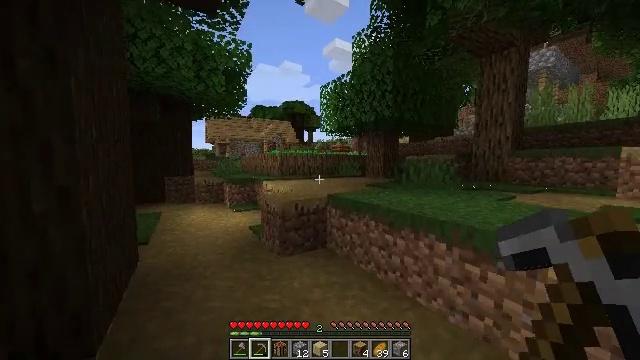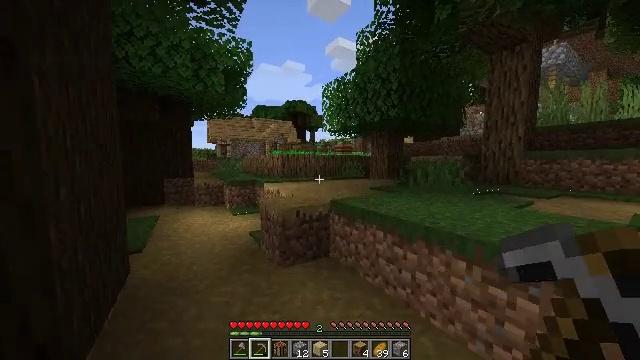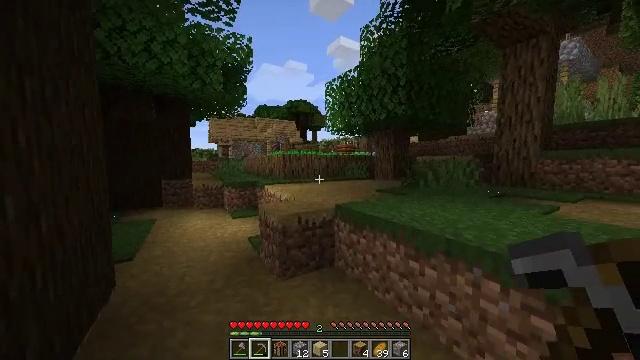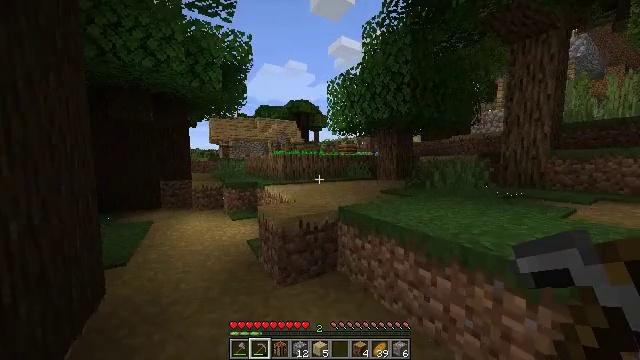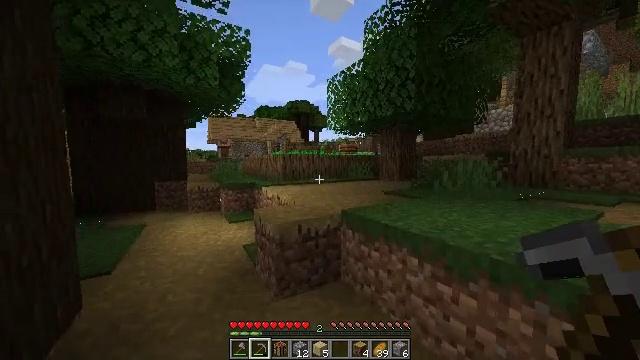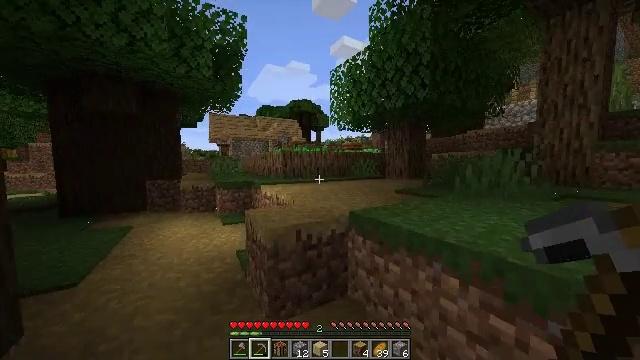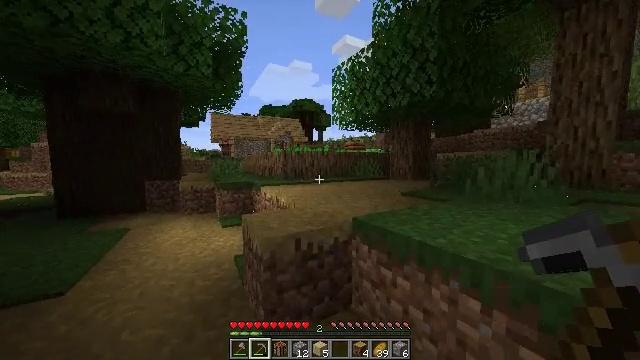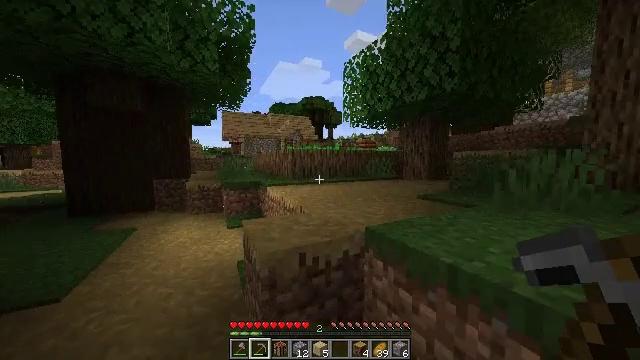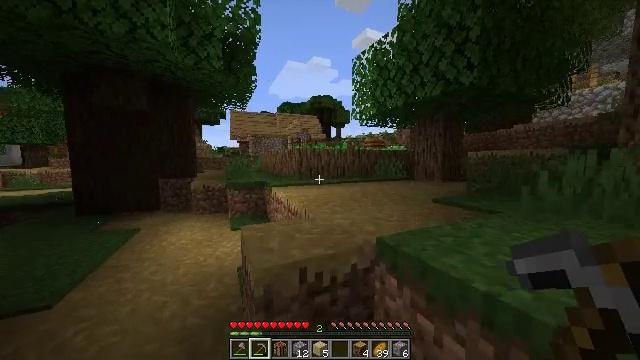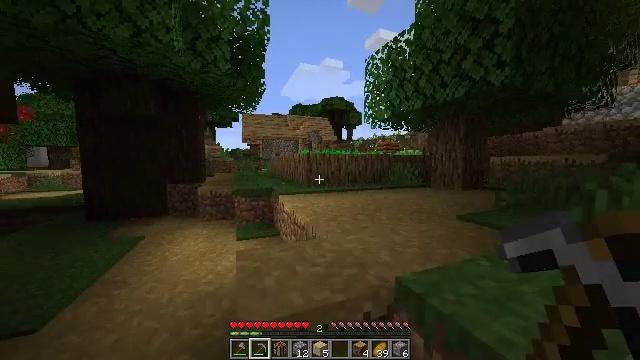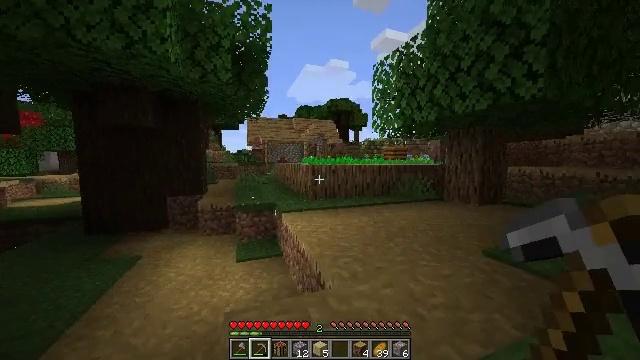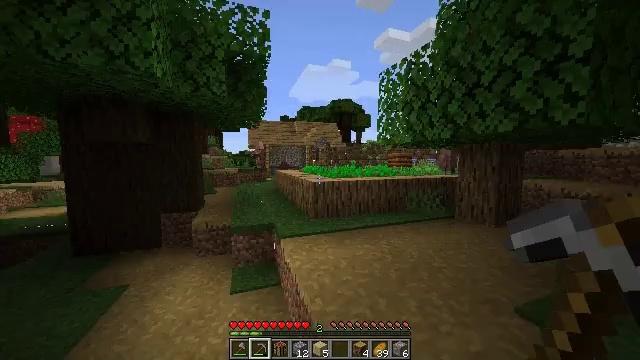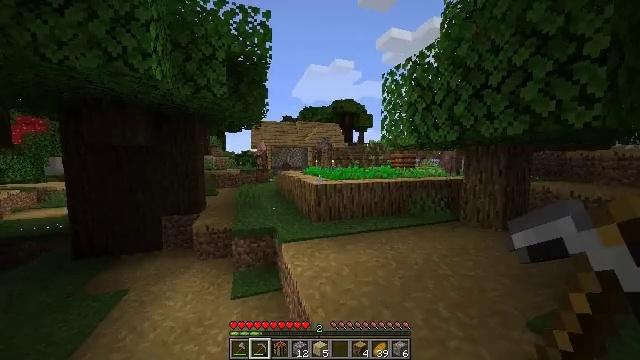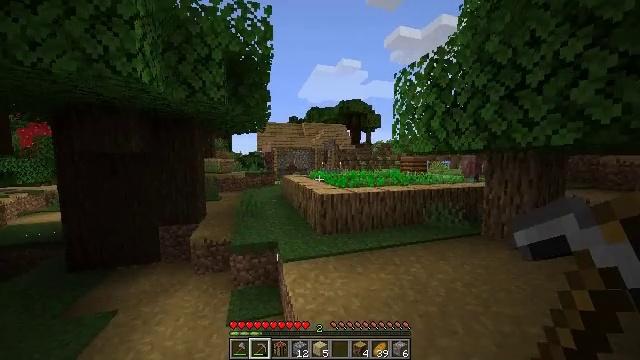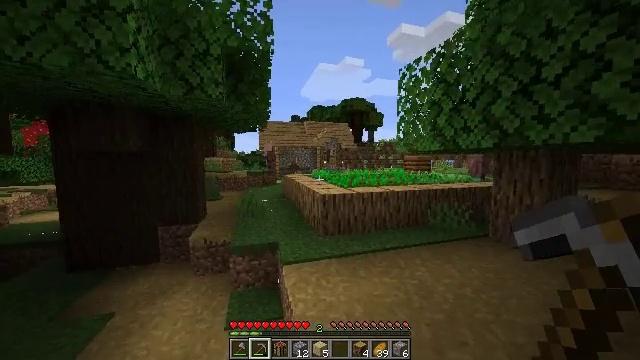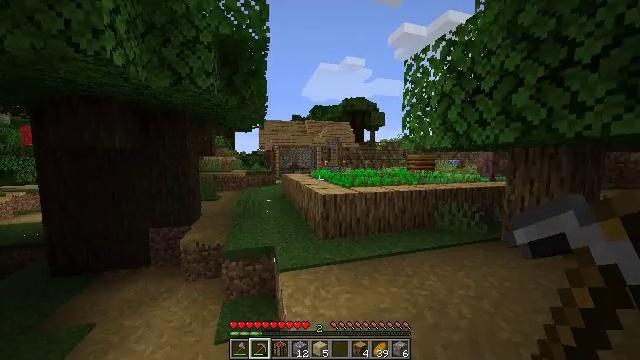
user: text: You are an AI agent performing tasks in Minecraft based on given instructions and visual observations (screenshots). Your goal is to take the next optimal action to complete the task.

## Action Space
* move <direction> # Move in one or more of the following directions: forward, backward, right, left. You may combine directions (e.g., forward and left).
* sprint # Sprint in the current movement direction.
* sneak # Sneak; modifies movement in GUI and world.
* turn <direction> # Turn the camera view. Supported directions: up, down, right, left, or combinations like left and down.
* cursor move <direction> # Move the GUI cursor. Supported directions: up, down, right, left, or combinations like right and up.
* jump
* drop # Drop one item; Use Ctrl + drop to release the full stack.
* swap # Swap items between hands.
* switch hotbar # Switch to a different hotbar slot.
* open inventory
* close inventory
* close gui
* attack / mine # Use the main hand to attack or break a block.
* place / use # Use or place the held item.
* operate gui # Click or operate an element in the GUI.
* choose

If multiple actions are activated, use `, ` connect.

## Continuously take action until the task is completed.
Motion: motion action
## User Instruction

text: Mine dark oak leaves from the tree.
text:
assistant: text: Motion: move forward, sprint
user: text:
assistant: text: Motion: move forward, sprint
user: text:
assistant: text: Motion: move forward, sprint
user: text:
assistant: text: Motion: move forward, sprint
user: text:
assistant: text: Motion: move forward, sprint
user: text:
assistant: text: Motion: move forward, sprint
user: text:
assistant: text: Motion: move forward, sprint, turn left
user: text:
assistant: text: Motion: move forward, sprint, turn left
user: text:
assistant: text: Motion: move forward, sprint, turn left, jump
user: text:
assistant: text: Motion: move forward, sprint, turn left, jump
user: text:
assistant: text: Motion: move forward, sprint, jump
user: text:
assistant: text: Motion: move forward, sprint, jump
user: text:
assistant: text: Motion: move forward, sprint, turn left
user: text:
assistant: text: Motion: move forward, sprint
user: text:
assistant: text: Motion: move forward, sprint
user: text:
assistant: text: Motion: move forward, sprint
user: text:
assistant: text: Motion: move forward, sprint
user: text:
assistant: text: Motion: move forward, sprint
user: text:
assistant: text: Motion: move forward, sprint
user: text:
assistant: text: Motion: move forward, sprint
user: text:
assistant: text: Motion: move forward, sprint
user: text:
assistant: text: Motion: move forward, sprint
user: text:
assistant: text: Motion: move forward, sprint
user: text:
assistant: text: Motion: move forward, sprint
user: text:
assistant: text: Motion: move forward, sprint, jump
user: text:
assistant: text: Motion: move forward, sprint, jump
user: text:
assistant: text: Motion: move forward, sprint, jump
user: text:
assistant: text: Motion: move forward, sprint, jump
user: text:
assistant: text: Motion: move forward, sprint, jump
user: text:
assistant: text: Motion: move forward, sprint